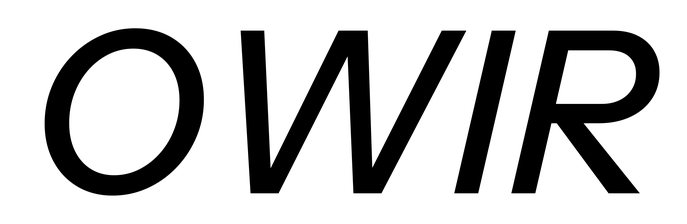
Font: InstrumentSans-Italic_Medium_Italic